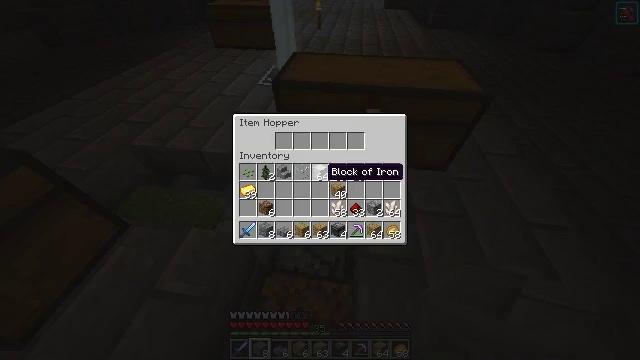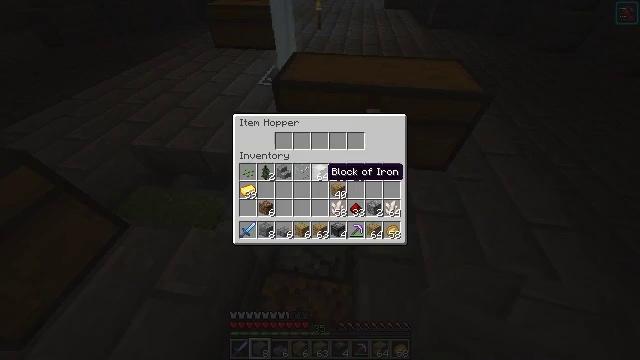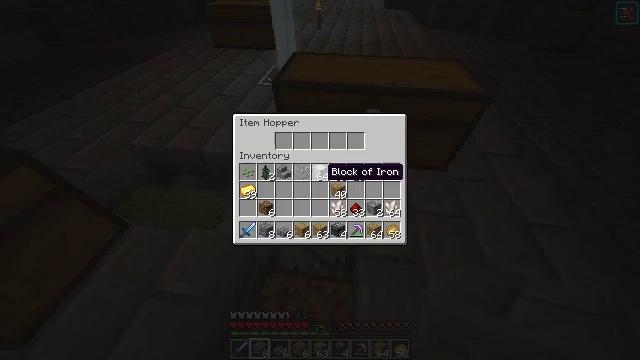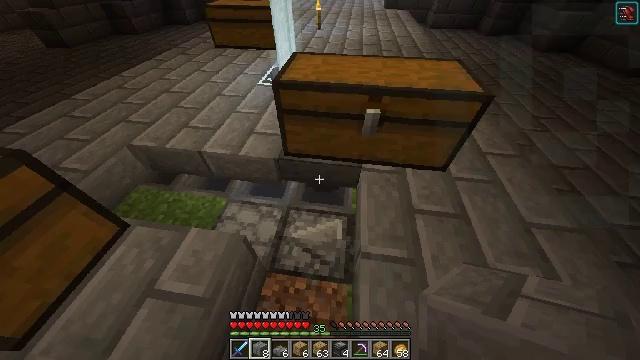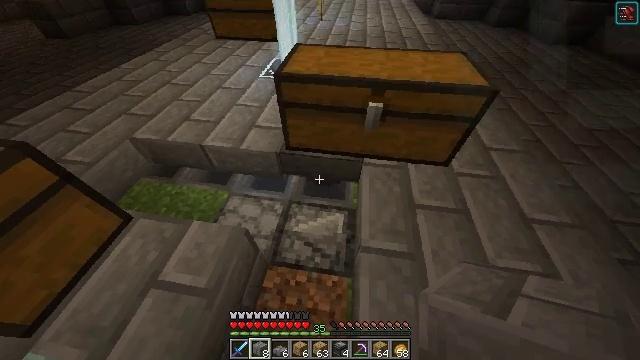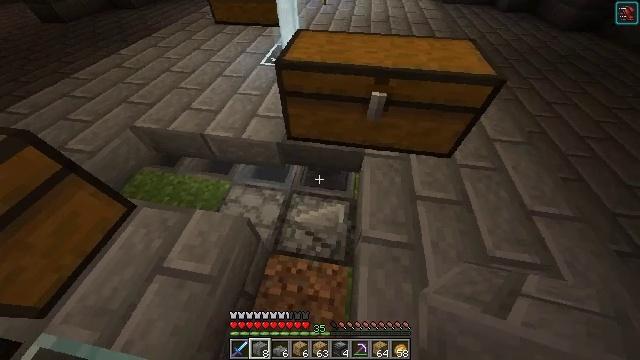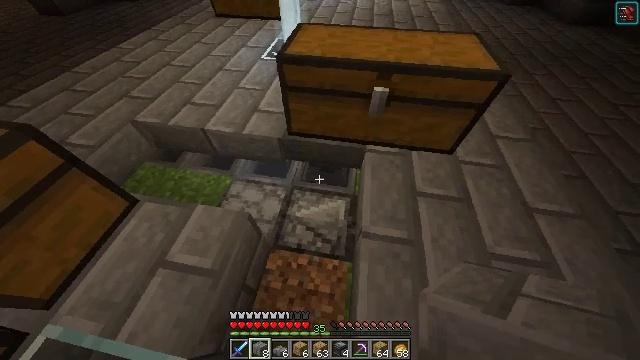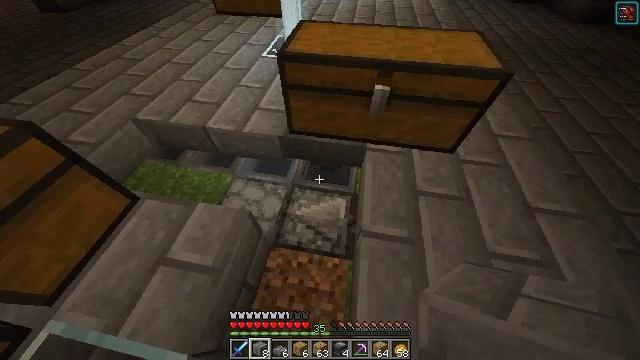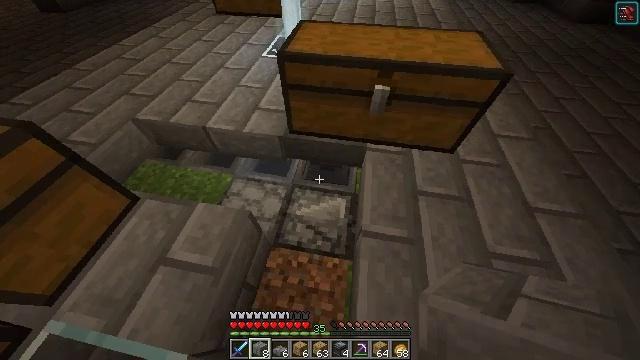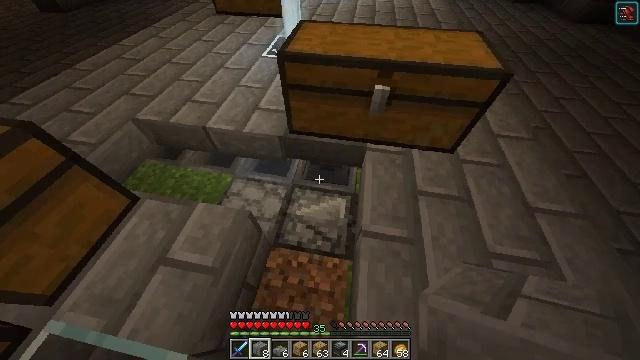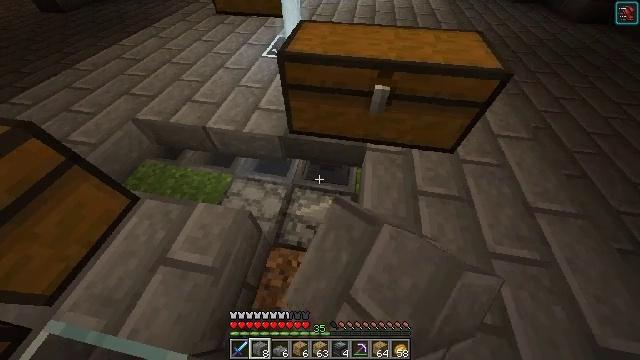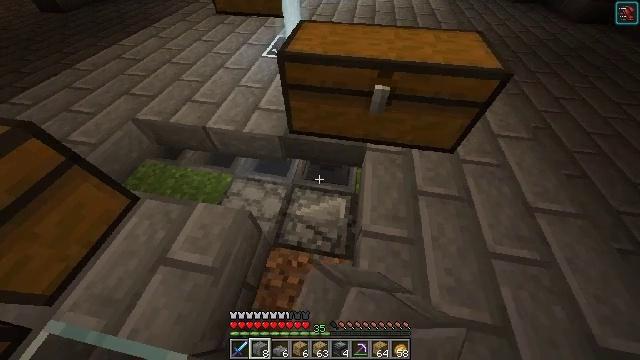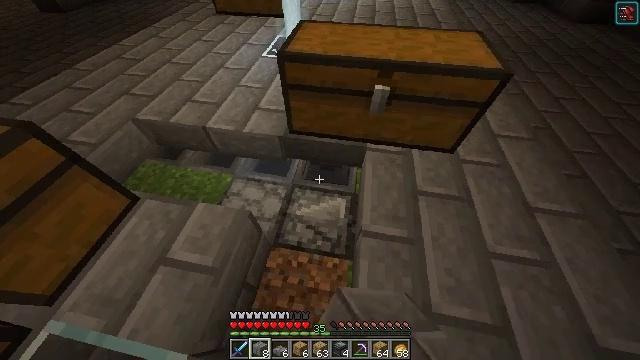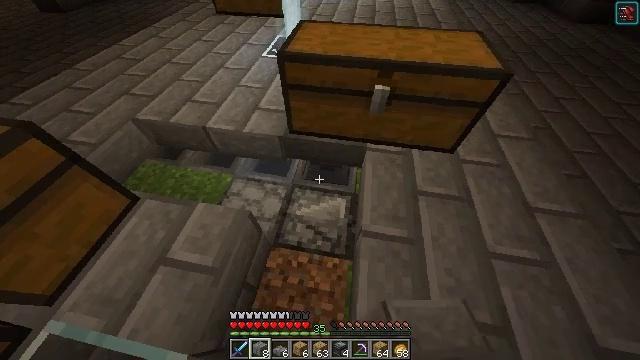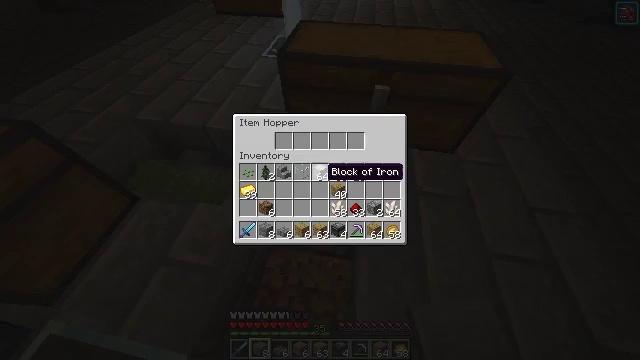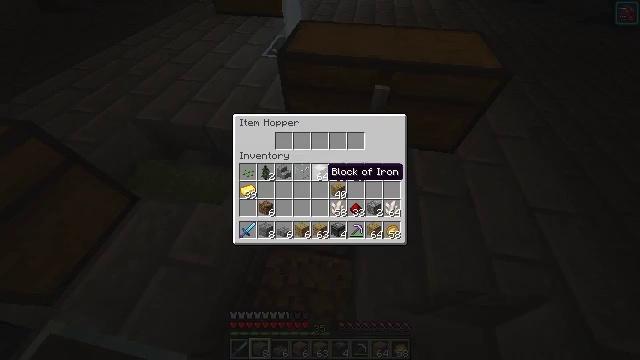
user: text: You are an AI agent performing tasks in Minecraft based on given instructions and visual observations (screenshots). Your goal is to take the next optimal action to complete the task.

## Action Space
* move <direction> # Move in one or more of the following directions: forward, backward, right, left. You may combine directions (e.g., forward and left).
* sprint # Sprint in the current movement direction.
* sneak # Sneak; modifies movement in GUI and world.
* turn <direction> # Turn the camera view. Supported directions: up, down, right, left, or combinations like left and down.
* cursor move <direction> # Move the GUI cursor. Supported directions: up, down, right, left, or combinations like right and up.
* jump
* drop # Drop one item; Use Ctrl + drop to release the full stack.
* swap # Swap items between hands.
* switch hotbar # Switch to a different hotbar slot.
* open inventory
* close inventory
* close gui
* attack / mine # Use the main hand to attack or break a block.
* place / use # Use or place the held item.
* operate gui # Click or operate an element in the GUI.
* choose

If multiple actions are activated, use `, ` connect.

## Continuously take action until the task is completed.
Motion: motion action
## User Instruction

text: Break the stone bricks to collect them.
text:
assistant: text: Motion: no_op
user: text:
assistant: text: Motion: no_op
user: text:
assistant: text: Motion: no_op
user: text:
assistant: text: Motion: turn down, close gui
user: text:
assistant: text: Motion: turn down
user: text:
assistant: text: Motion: turn down
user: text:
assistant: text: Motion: no_op
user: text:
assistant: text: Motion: no_op
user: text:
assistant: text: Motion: use / place
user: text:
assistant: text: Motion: use / place
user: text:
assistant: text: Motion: no_op
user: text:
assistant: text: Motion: no_op
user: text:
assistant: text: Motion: no_op
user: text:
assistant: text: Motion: open gui
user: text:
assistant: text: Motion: no_op
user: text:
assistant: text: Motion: no_op
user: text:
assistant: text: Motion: no_op
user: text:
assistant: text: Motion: no_op
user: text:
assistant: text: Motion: close gui
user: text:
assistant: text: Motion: move forward, turn left, open inventory
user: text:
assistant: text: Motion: move forward, turn left
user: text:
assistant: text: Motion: turn left
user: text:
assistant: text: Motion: turn left
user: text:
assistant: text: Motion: turn left
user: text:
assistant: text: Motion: no_op
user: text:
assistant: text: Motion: no_op
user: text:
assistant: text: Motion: no_op
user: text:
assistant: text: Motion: no_op
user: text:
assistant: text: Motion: no_op
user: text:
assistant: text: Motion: no_op